Question: (note - this is the same piece of work as <URL>
I'm trying to construct a plot which shows transitions from one class to another. I want to have circles representing each class, and arrows from one class to another representing transitions.
I'm using geom_segment with arrow() to draw the arrows. Is there any way to:
- -
I couldn't get position="dodge" to do anything useful here.
As an example:
'''
library(ggplot2)
points <- data.frame( x=runif(10), y=runif(10),class=1:10, size=runif(10,min=1000,max=100000) )
trans <- data.frame( from=rep(1:10,times=10), to=rep(1:10,each=10), amount=runif(100)^3 )
trans <- merge( trans, points, by.x="from", by.y="class" )
trans <- merge( trans, points, by.x="to", by.y="class", suffixes=c(".to",".from") )
ggplot( points, aes( x=x, y=y ) ) + geom_point(aes(size=size),color="red",shape=1) +
scale_size_continuous(range=c(4,20)) +
geom_segment( data=trans[trans$amount>0.6,], aes( x=x.from, y=y.from, xend=x.to, yend=y.to ),lineend="round",arrow=arrow(),alpha=0.5, size=0.3)
'''

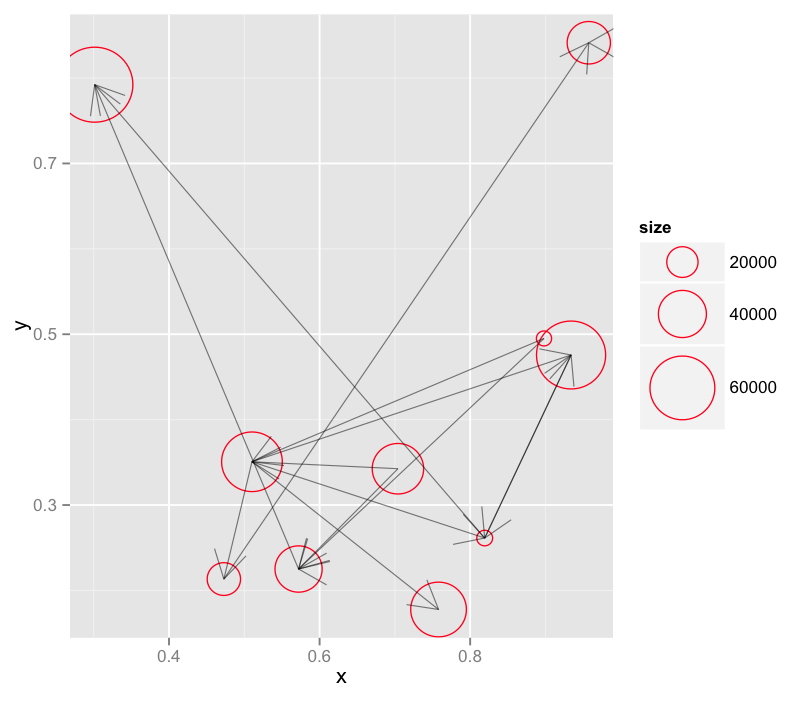
Answer: I've put together a simple extension of geom_segment, which allows specification of
- -
It's up on pastebin here: <URL>.
I used code along the lines of this:
'''
ggplot( points, aes( x=x, y=y ) ) + geom_point(aes(size=size),color="red",shape=1) +
scale_size_continuous(range=c(4,20)) +
geom_segment_plus( data=trans[trans$amount>0.3,],
aes( x=x.from, y=y.from, xend=x.to, yend=y.to ),
lineend="round",arrow=arrow(length=unit(0.15, "inches")),
alpha=0.5, size=1.3,
offset=0.01, shorten.start=0.03, shorten.end=0.03)
'''
It's definitely not perfect, but it works - you can see a double arrow going to the bottom left point here.
offset, shorten.start and shorten.end are the aes elements added. They can be set to data points, but I haven't figured out how to scale them properly.